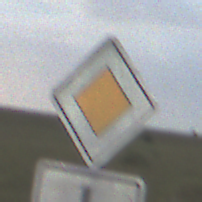
Verkehrszeichen: Vorfahrtsstrasse
Zusatzzeichen unten: VerlaufVorfahrtsstrasse1
Umgebung: Outdoor, Nature
Tageszeit: Night
Wetter: Overcast
Licht: Artificial
Jahreszeit: NotSpecified
Kontrast: LowContrast